Question: I understand putting HTML and CSS in emails is a pain and some things don't work. So therefore I have to create my layout in table elements which is fine.
Now take this example:
'''
print"<center><Table cellspacing=0 cellpadding=0 border=1 style="width:680px;border:1px solid blue">";
print"<tr><td>";
print "<table cellspacing=0 cellpadding=0 border=1 style="width:220px;border:1px solid blue;">";
print "<tr><td>";
print "testing testing";
print "</tr></td>";
print "<tr><td>";
print "testing it";
print "<tr></td>";
print "<tr><td>";
print "testing it";
print "<tr></td>";
print "</table><br>";
print "<table cellspacing=0 cellpadding=0 border=1 style="width:220px;border:1px solid blue;">";
print "<tr><td>";
print "testing testing";
print "</tr></td>";
print "<tr><td>";
print "testing it";
print "<tr></td>";
print "<tr><td>";
print "testing it";
print "<tr></td>";
print "</table>";
print"</tr></td>";
print "</table></center>";
'''
This outputs like so in the browser (which is fine):

Now the problem is I want the inner tables to float to the left so they appear next to each other, instead of beneath each other. Obviously floats don't work in Outlook, so how else could I do something like that?
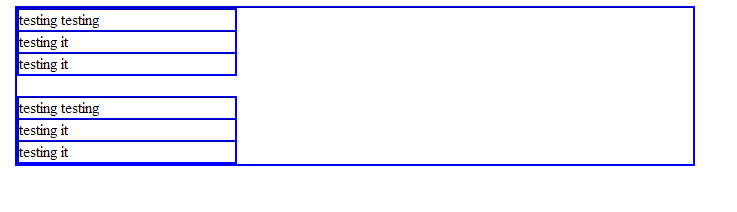
Answer: Nest them inside another table:
'''
<table>
<tr>
<td>
TABLE 1 GOES HERE
</td>
<td>
TABLE 2 GOES HERE
</td>
</tr>
</table>
'''